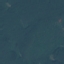
Land use / land cover: Forest